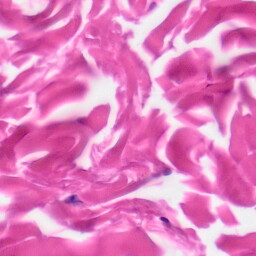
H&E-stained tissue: Skin